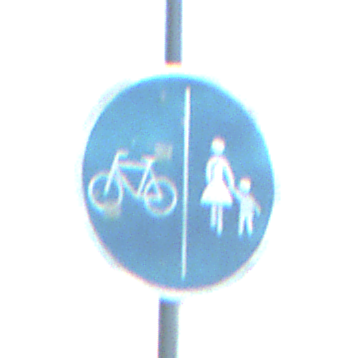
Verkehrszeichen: GetrennterRadUndGehwegRadwegLinks
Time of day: MorningAfternoon
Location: Outdoor (RoadRail)
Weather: Clear
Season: NotSpecified
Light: Natural